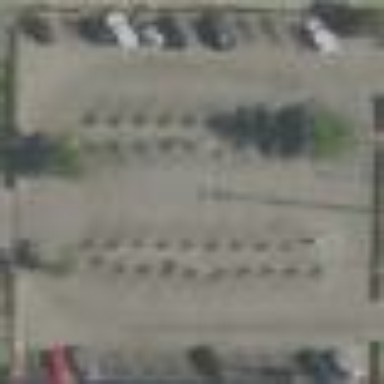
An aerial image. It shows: Parking area with surface.